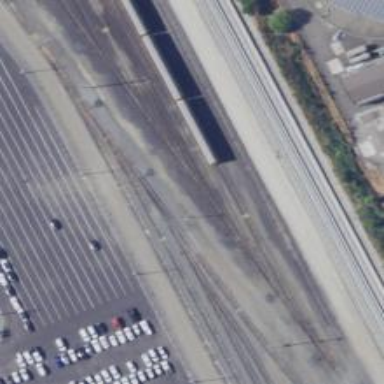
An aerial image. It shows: Railway siding with rails.